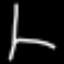
Label: chair